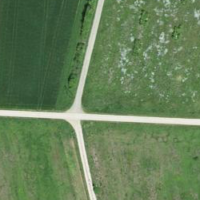
EUNIS habitat code: 52
Species observed at this site:
Melampyrum arvense